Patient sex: M
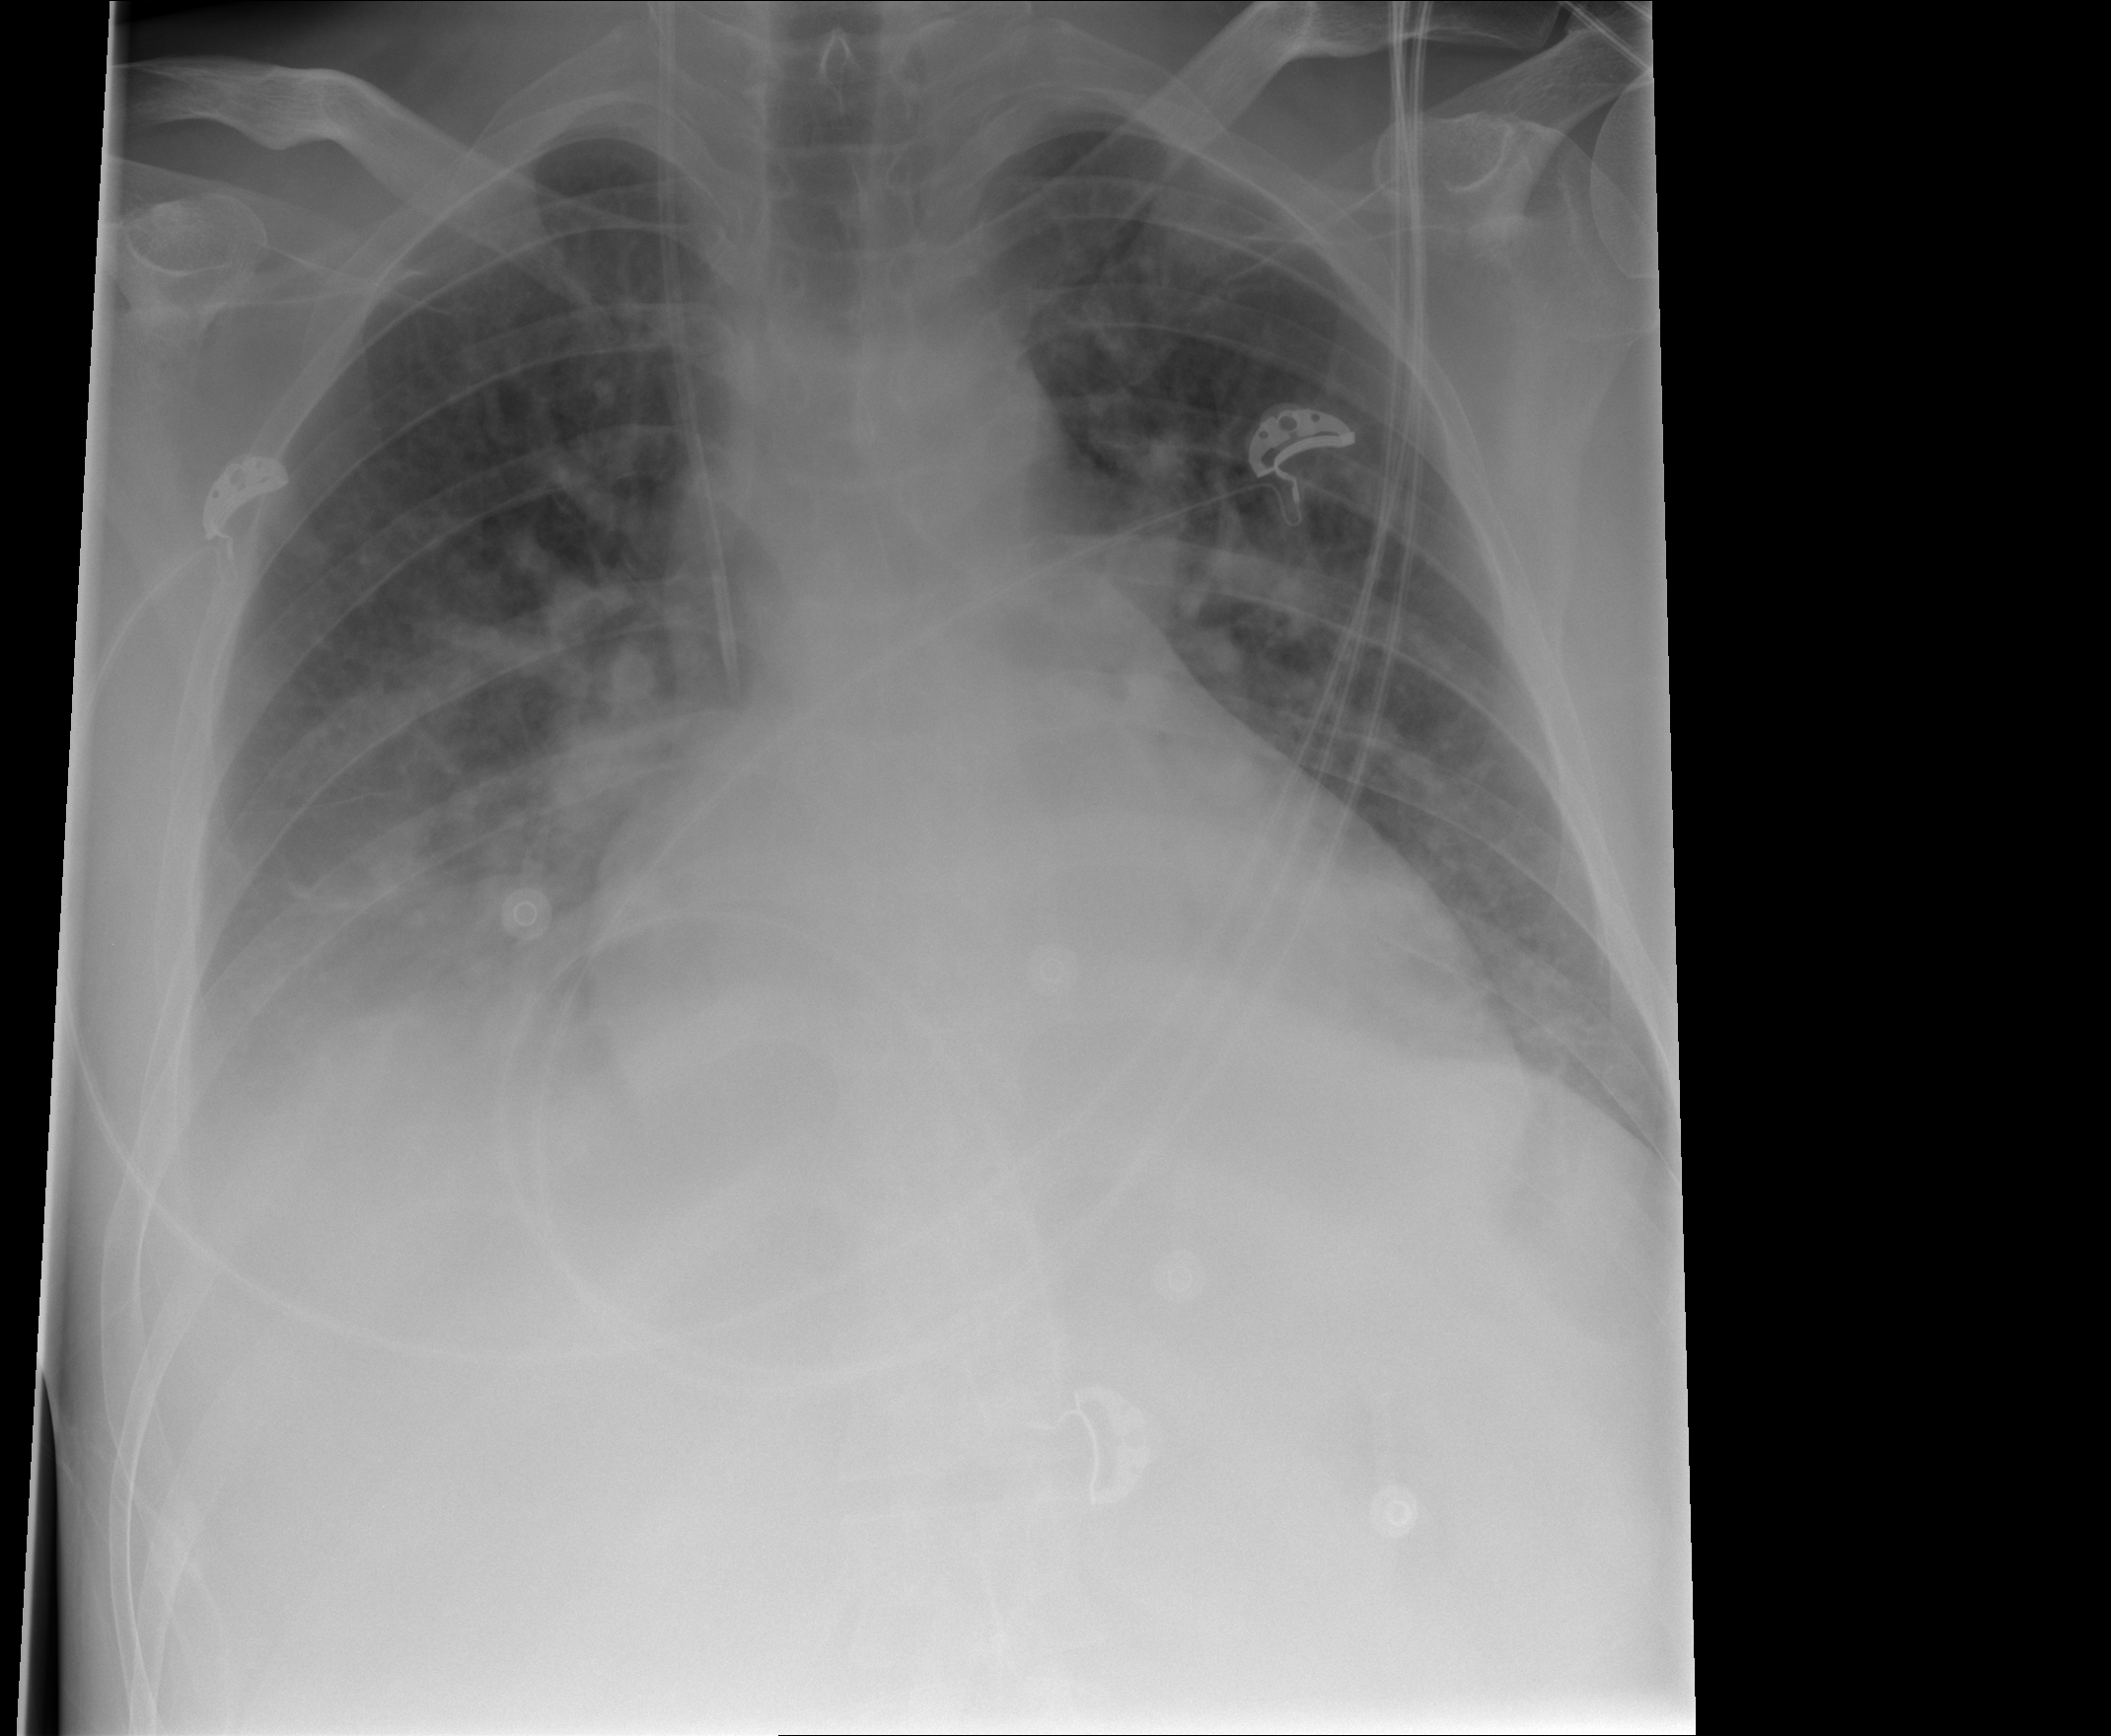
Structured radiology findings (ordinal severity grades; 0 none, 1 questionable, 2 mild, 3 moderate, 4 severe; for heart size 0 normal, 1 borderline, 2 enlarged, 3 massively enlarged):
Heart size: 2
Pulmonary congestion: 3
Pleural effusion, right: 2
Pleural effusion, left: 0
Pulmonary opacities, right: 2
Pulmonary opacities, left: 0
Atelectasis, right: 2
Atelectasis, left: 0